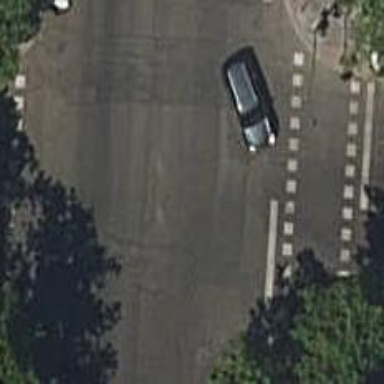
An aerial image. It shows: Road with traffic signals.